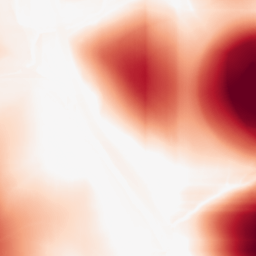
Category: morphological
Decomposition family: rolling_ball
Decomposition parameters: radius: 100
Upsampling method: cubic_mitchell
Upsampling parameters: scale: 4
Upsampling scale: 4